The trace is the raw vibration amplitude of a rotating bearing as a function of time. Determine the bearing's health state. Answer with exactly one of: normal, inner_race, outer_race, ball.
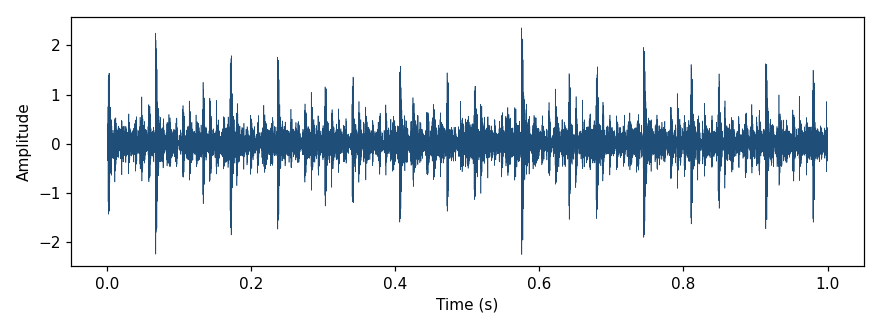
Answer: outer_race